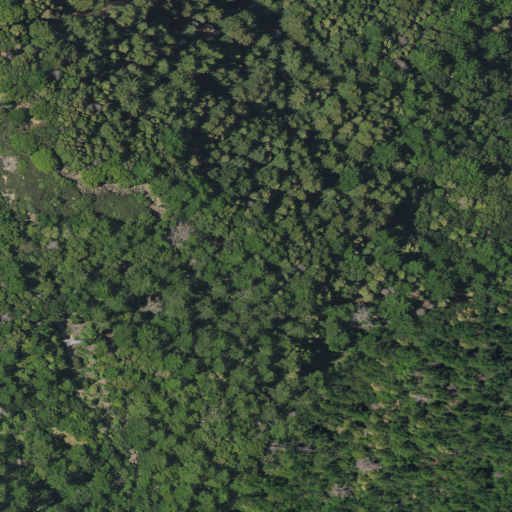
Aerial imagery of mountain in California named Teague Hill containing evergreen forest and open development